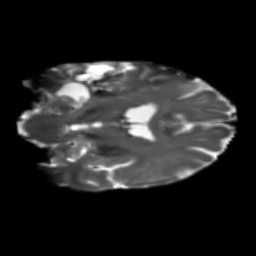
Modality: T2w
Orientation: coronal
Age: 58
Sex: female
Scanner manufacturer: siemens
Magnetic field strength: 3 T
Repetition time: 5.47 s
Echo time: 0.0854 s